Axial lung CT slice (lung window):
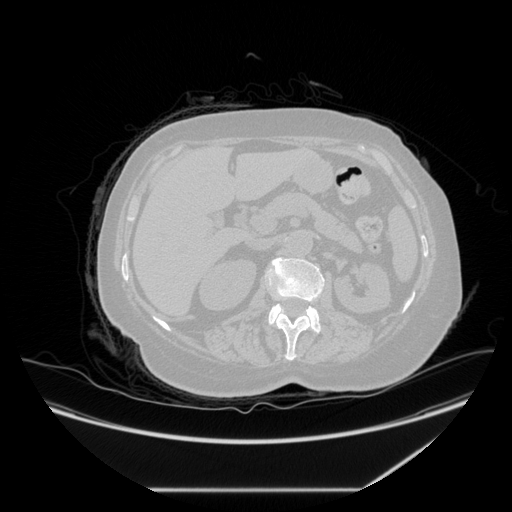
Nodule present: no